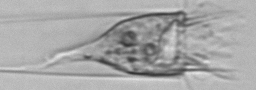
Label: Eutintinnus